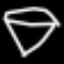
Label: diamond